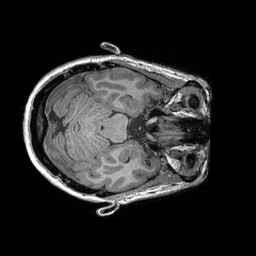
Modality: T1w
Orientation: axial
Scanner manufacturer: siemens
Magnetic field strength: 3 T
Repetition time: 2.3 s
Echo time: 0.00298 s